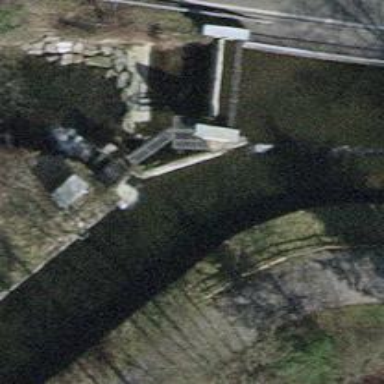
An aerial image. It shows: Weir along the waterway.